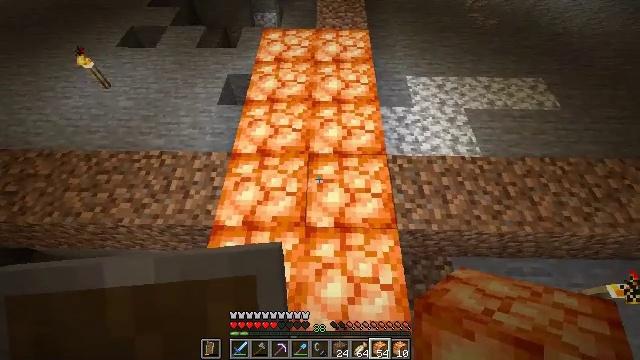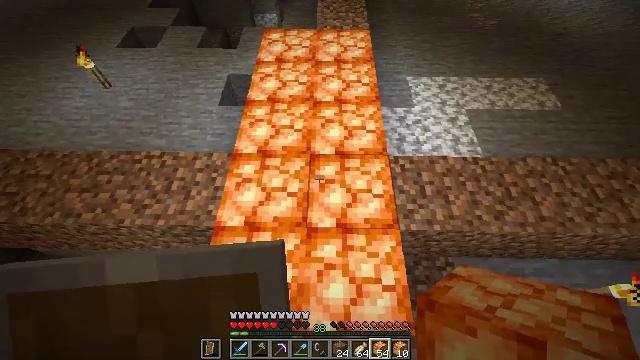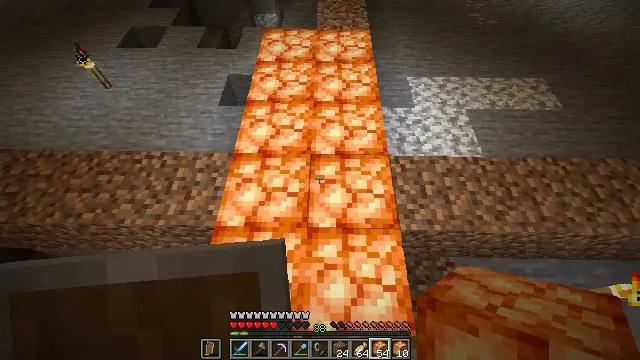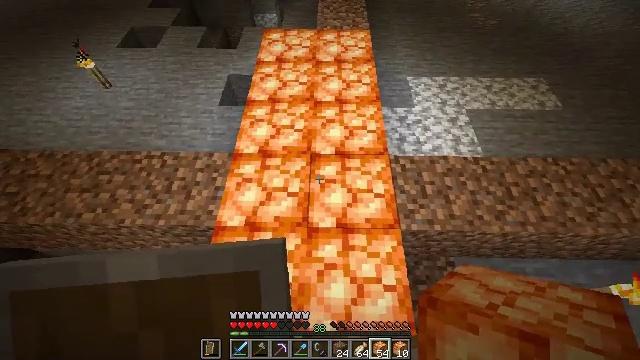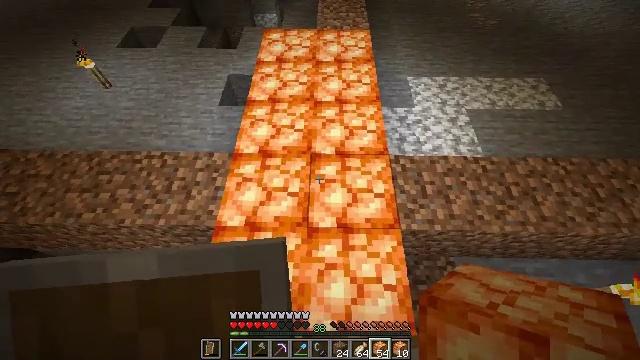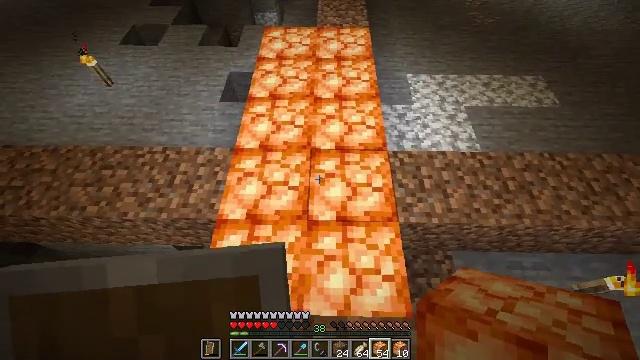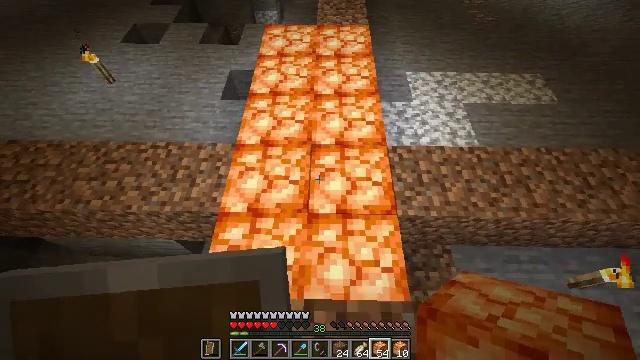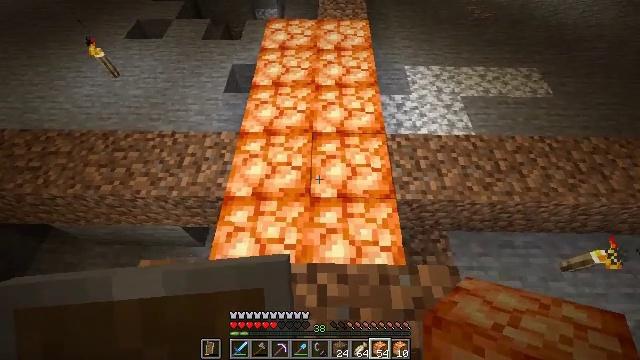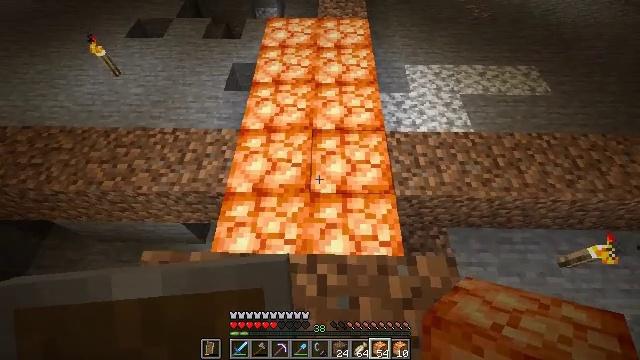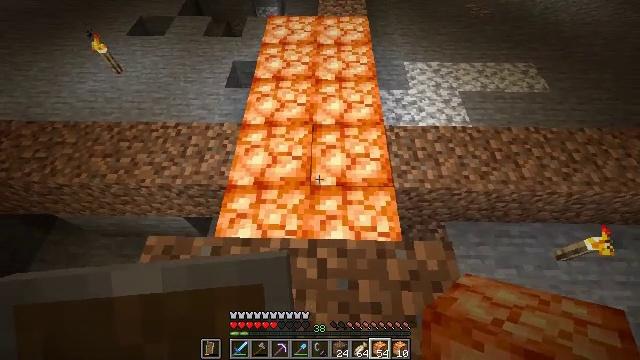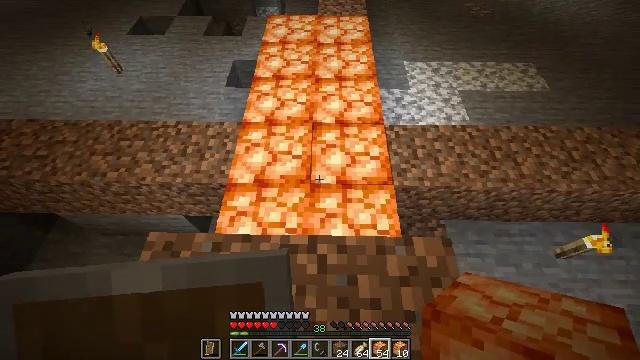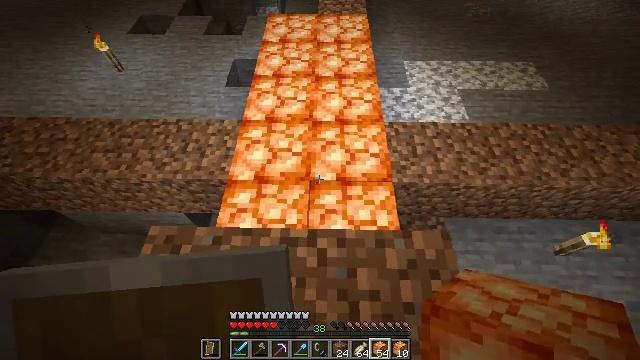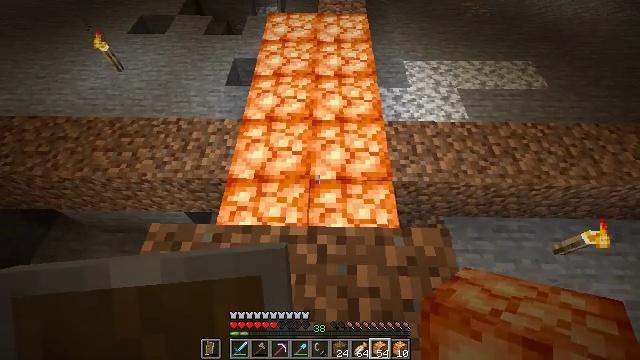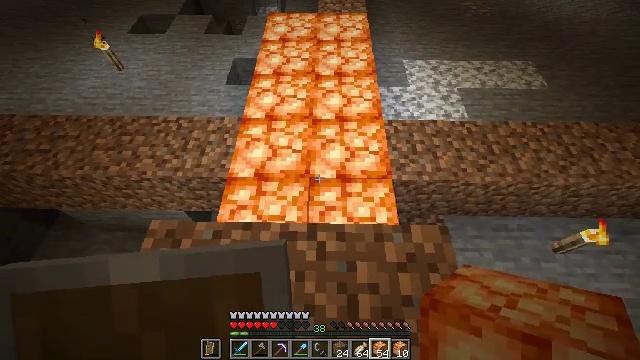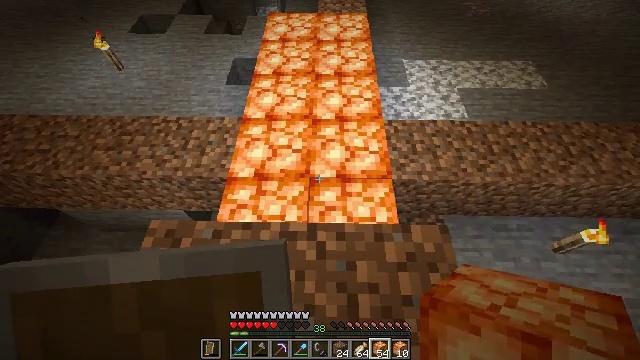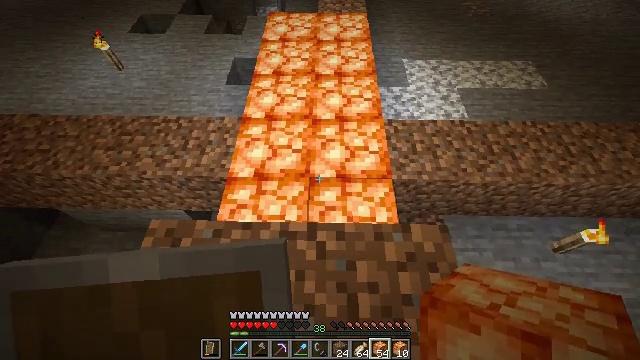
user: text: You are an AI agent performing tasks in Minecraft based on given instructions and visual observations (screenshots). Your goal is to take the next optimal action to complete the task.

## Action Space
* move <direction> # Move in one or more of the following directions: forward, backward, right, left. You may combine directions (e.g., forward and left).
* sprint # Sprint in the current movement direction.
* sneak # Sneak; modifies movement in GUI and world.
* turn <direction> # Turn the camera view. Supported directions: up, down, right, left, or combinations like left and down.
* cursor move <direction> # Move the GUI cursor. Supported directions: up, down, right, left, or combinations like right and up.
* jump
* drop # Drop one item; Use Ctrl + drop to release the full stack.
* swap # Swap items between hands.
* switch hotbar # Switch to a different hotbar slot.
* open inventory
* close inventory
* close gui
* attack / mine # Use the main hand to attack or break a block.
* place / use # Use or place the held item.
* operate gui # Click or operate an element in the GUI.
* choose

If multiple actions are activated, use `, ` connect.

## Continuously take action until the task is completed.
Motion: motion action
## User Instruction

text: Retrieve shroomlight for lighting purposes.
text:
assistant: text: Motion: no_op
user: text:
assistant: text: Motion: no_op
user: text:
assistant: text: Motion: no_op
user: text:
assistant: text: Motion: no_op
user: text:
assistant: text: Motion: move back
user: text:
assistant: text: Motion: move back
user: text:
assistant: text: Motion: move back
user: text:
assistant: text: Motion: no_op
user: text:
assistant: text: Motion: no_op
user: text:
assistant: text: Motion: no_op
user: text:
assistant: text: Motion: no_op
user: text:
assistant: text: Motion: no_op
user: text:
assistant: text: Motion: no_op
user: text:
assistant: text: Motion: no_op
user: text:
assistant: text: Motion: no_op
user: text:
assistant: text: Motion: no_op
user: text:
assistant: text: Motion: no_op
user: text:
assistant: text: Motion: no_op
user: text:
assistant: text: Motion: no_op
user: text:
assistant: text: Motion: no_op
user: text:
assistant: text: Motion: no_op
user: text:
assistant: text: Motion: no_op
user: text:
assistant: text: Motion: no_op
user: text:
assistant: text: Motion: no_op
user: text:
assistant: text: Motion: no_op
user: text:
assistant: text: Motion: no_op
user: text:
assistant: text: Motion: no_op
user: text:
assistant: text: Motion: no_op
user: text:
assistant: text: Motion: no_op
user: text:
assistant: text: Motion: no_op